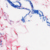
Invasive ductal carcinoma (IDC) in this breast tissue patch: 0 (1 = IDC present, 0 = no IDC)